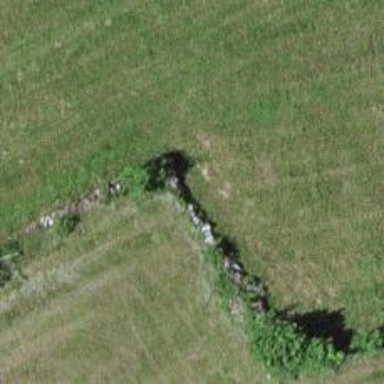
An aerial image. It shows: Dry stone wall barrier.